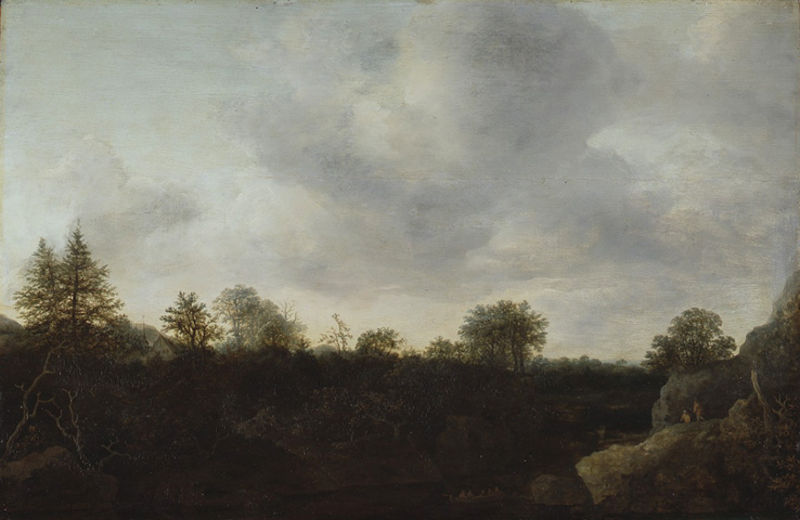
Titel: Waldiges Flussufer
Künstler: Cornelis Hendriksz. (1591) Vroom
Standort: Karlsruhe
Institution: Staatliche Kunsthalle Karlsruhe
Schlagwörter: grün, himmel, blue, men, oil, people, white, black, country, dark, figures, gray, green, grey, painting, woman, yellow, gris, oil painting, brown, wald, wood, cliff, cloud, clouds, man, naked, rock, rocks, sky, stone, tree, sombre, boat, field, hill, hills, house, lake, landscape, mountain, mountains, nature, sea, ship, water, german, horizon, houses, roof, sun, trees, winter, forest, grass, light, river, stream, path, plants, clair obscur, color, forst, shadow, wilderness, walking, romantic, romanticism, arbre, ciel, foret, paysage, roots, peinture, storm, children, peasants, bleu, montagne, menschen, leaves, renaissance, walk, beauty, ground, nuage, huile, rain, cow, rocher, branches, figure, travel, sunset, shade, vegetation, paint, fishing, soil, sunrise, humans, picturesque, hiking, wanderer, dream, personnages, terrain, earth, mud, stein, indians, romantism, woods, overcast, journey, natural, tanne, native americans, persons, morning, wildlife, country side, personnage, kinder, hudson river, bluff, somber, camping, paddle, veiw, 1890, explorers, chiarascuro, paddling, figrues, adventure, skz, abendstimmung, kifer, exploration, solemn, racine, wading, canoes, tree roots, al, 1910, 1846, randonnée, 1690, shad, wals, valleys, cliffface, uty, brushtrokes